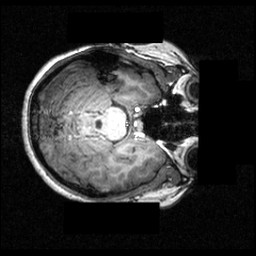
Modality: T1w
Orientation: axial
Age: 20
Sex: female
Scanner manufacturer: siemens
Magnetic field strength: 3.951 T
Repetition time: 1.5 s
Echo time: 0.00335 s